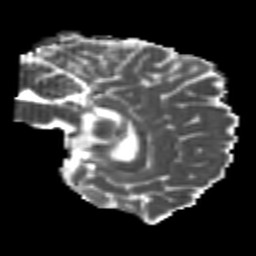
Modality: MD
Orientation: sagittal
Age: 24
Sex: male
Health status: healthy
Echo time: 0.074 s